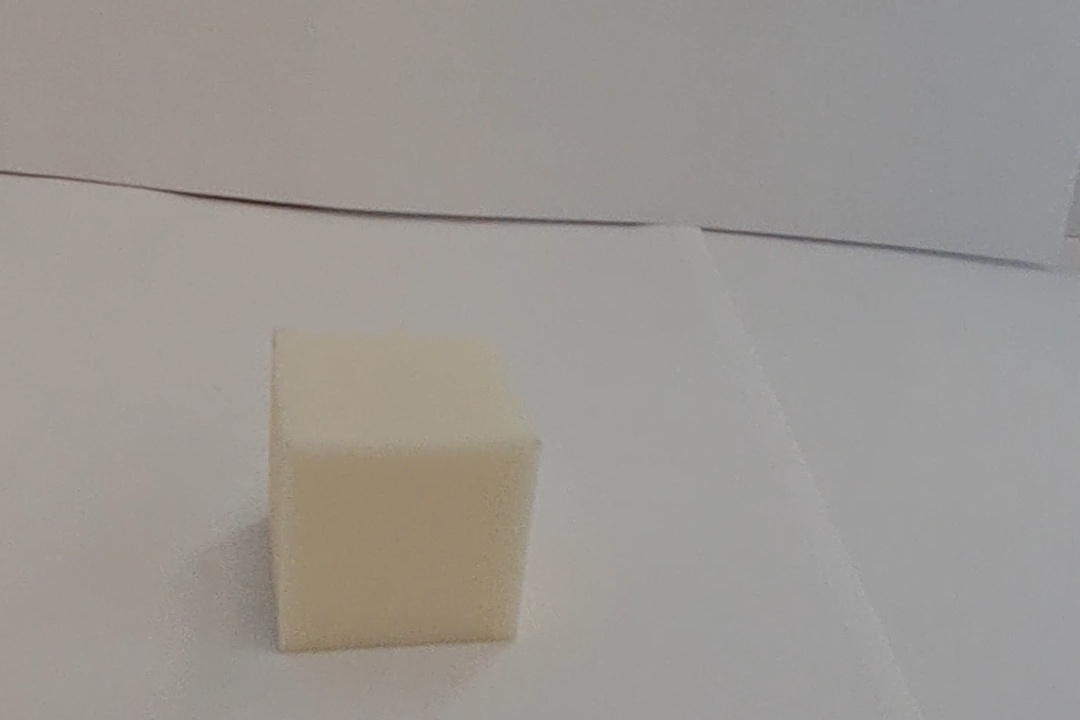
Label: Cuboid